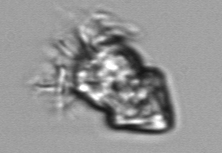
Label: Strombidium_inclinatum